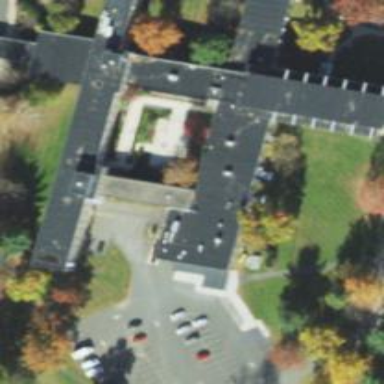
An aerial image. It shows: Health centre.